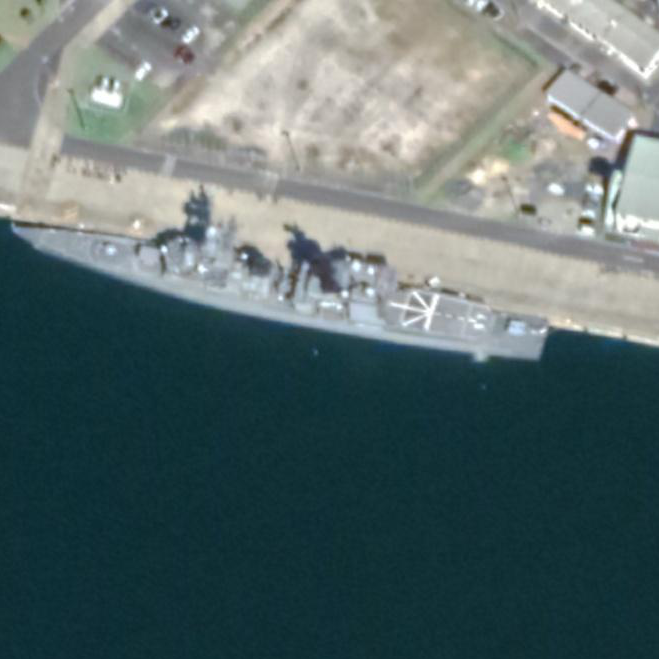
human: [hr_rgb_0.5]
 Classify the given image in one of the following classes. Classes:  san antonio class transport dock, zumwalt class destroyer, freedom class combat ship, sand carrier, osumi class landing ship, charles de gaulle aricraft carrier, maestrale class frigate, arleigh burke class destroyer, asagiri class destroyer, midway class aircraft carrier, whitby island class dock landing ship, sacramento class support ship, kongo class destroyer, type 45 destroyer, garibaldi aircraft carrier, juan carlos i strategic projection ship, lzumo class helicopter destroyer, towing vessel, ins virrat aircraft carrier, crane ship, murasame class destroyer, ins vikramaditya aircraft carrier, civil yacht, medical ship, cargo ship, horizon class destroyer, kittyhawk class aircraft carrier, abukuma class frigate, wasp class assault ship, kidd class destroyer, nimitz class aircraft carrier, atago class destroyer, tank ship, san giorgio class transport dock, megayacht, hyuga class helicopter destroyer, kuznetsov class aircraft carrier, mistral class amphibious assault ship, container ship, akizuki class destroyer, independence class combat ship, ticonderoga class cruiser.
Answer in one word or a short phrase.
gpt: Asagiri class destroyer